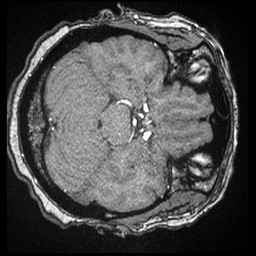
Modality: angio
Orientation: axial
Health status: ill
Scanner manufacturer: siemens
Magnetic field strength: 1.5 T
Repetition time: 0.026 s
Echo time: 0.007 s